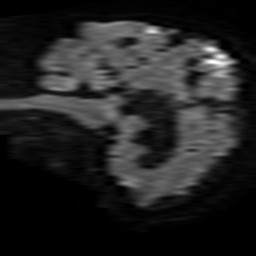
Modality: TRACE
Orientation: sagittal
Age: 85
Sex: female
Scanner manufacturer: philips
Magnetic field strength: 1.5 T
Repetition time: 3.689 s
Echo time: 0.09411 s